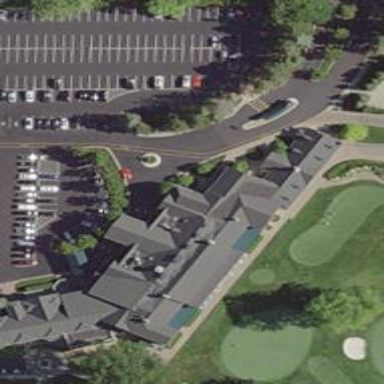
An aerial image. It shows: Building that serves as clubhouse for golf course.